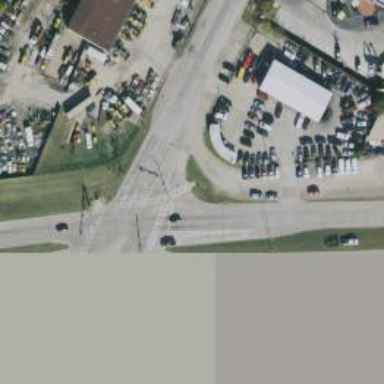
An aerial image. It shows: Crossing on the road.